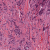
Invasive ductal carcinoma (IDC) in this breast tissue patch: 1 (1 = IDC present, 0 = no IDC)